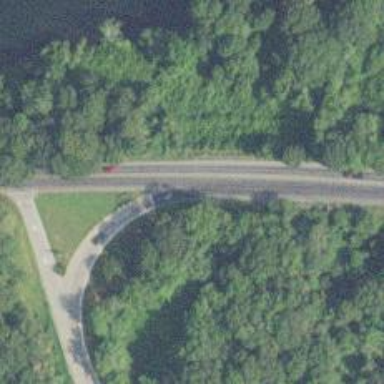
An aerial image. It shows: Expressway trunk_link with asphalt surface.